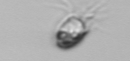
Label: Balanion